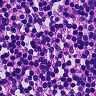
Metastatic tissue present: no